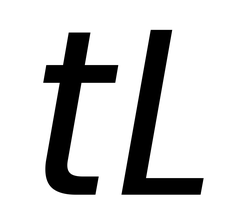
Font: Poppins-Italic